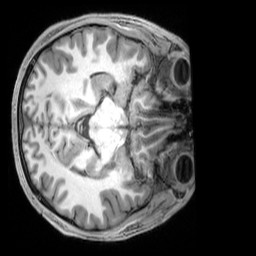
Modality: T1w
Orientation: axial
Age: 28
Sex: male
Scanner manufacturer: siemens
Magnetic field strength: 3 T
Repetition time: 2.3 s
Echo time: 0.00229 s